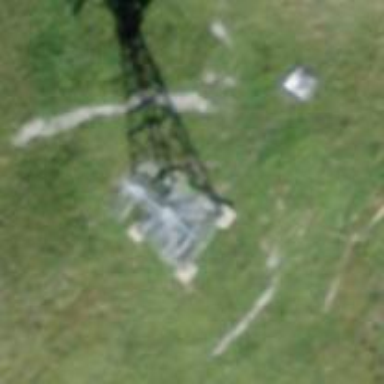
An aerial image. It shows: Pylon used for aerialway.